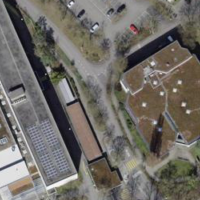
EUNIS habitat code: 54
Species observed at this site:
Lonicera acuminata